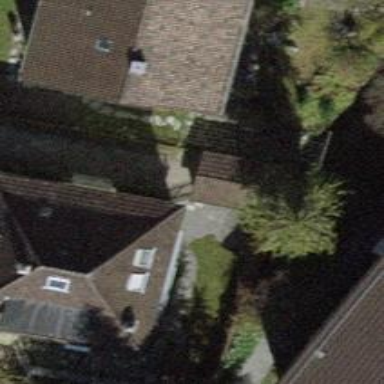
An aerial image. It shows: Detached building with tile roof in quadruple saltbox shape.